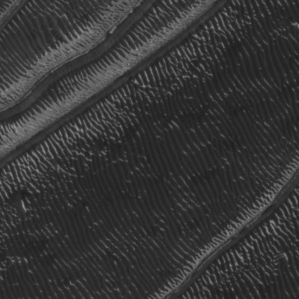
Label: frost